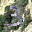
Label: 3